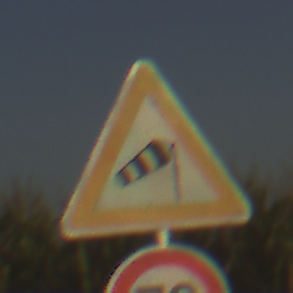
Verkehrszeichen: SeitenwindVonRechts
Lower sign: Geschwindigkeit70
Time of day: SunriseSunset
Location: Outdoor (RoadRail)
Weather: Clear
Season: NotSpecified
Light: Natural